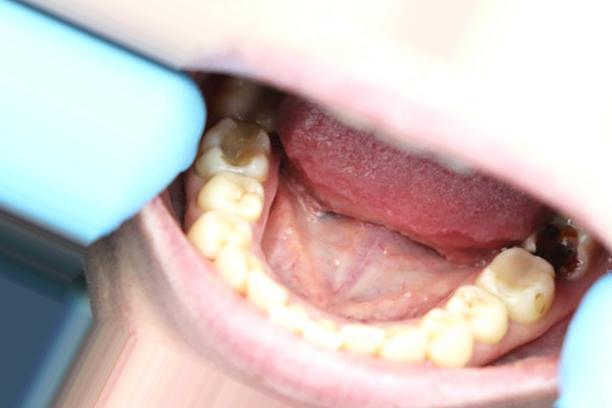
Condition: Caries